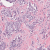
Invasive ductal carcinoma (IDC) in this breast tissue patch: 1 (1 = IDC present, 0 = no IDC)